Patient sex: M
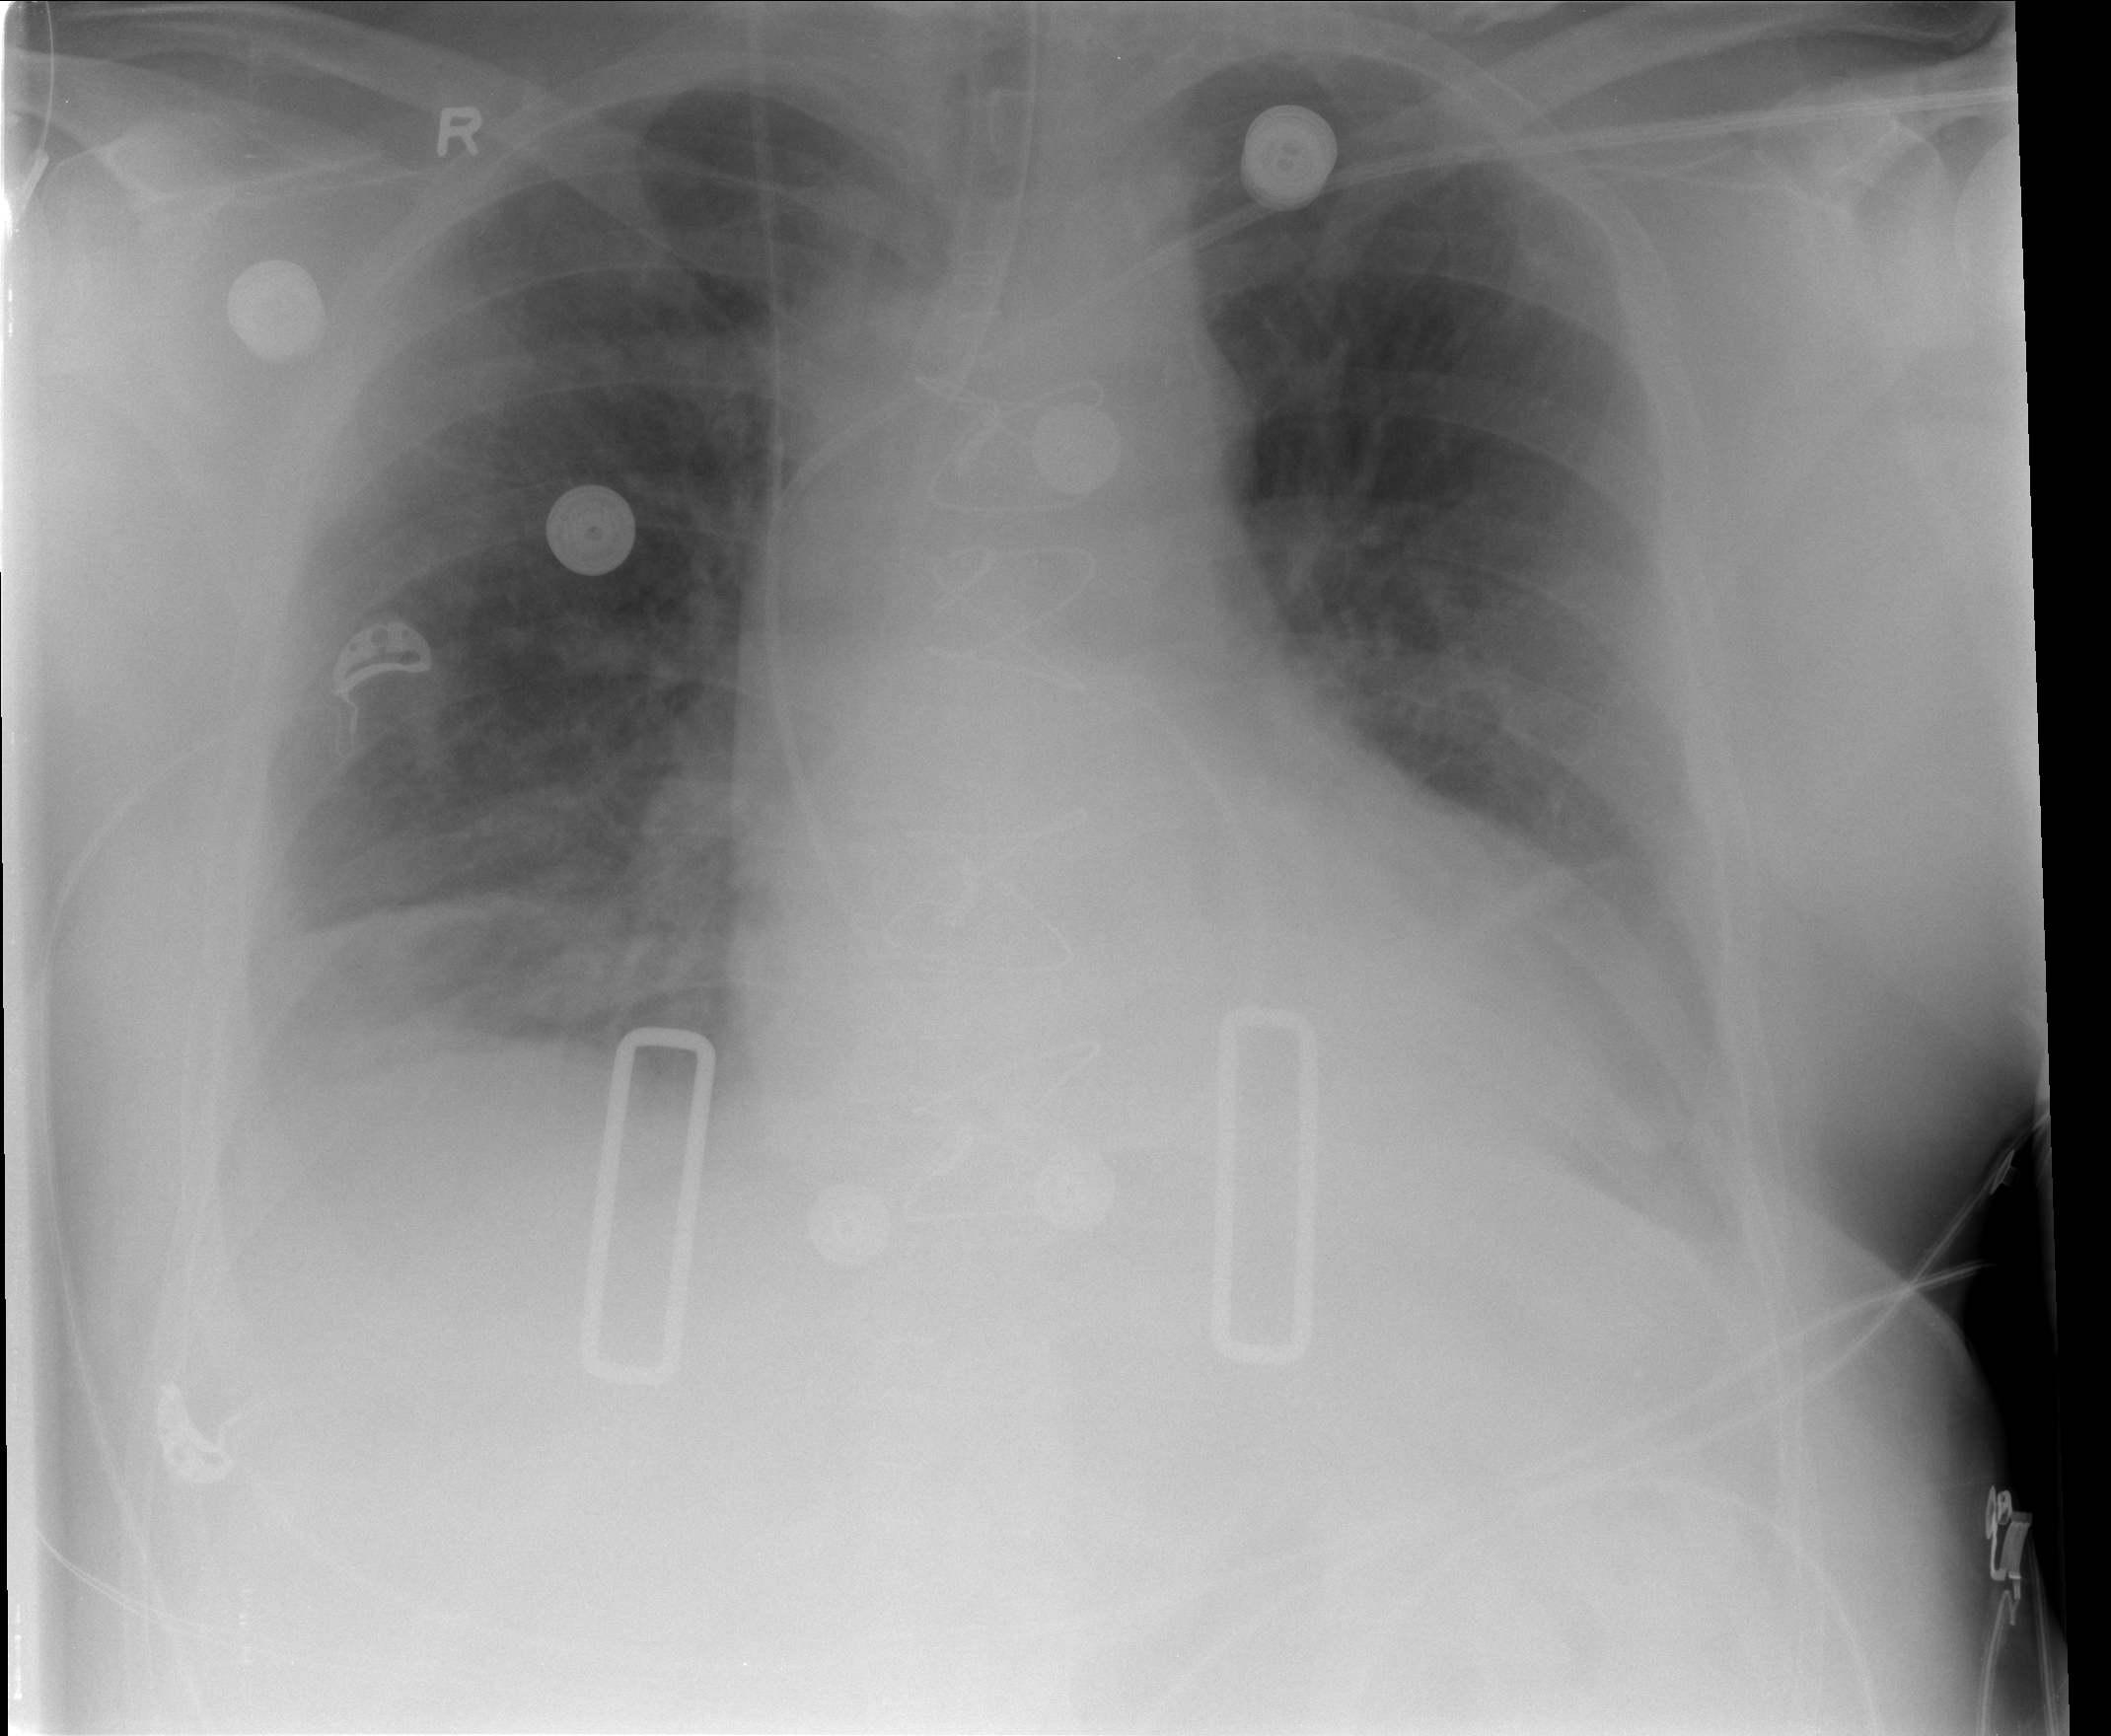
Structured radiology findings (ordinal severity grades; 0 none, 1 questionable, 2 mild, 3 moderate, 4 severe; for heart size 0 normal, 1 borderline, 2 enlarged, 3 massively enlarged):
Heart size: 2
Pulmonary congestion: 3
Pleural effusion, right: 2
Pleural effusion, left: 1
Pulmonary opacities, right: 0
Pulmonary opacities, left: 0
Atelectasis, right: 0
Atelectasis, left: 0